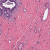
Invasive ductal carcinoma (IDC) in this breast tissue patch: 0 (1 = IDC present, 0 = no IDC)